Interaction volume radius: 5 \u00c5
Interaction volume height: 15 \u00c5
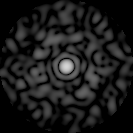
Disorder parameter: 0.847